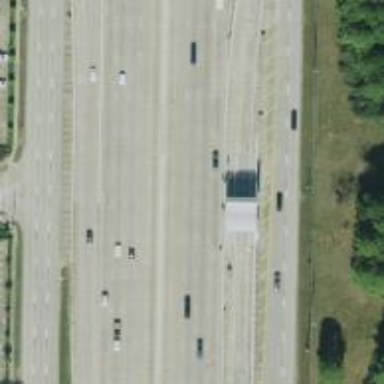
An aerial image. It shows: Toll gantry on the road.